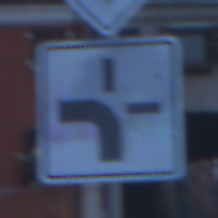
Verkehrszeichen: VerlaufVorfahrtsstrasse1
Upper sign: Vorfahrtsstrasse
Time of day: Dawn
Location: Outdoor (Urban)
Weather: PartlyCloudy
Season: NotSpecified
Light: Natural